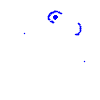
Particle: kaon